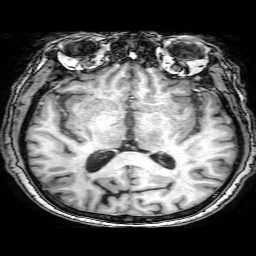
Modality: T1w
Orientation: coronal
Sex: male
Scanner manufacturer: philips
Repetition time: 0.008143 s
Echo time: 0.00372 s